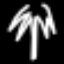
Label: palm tree